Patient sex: M
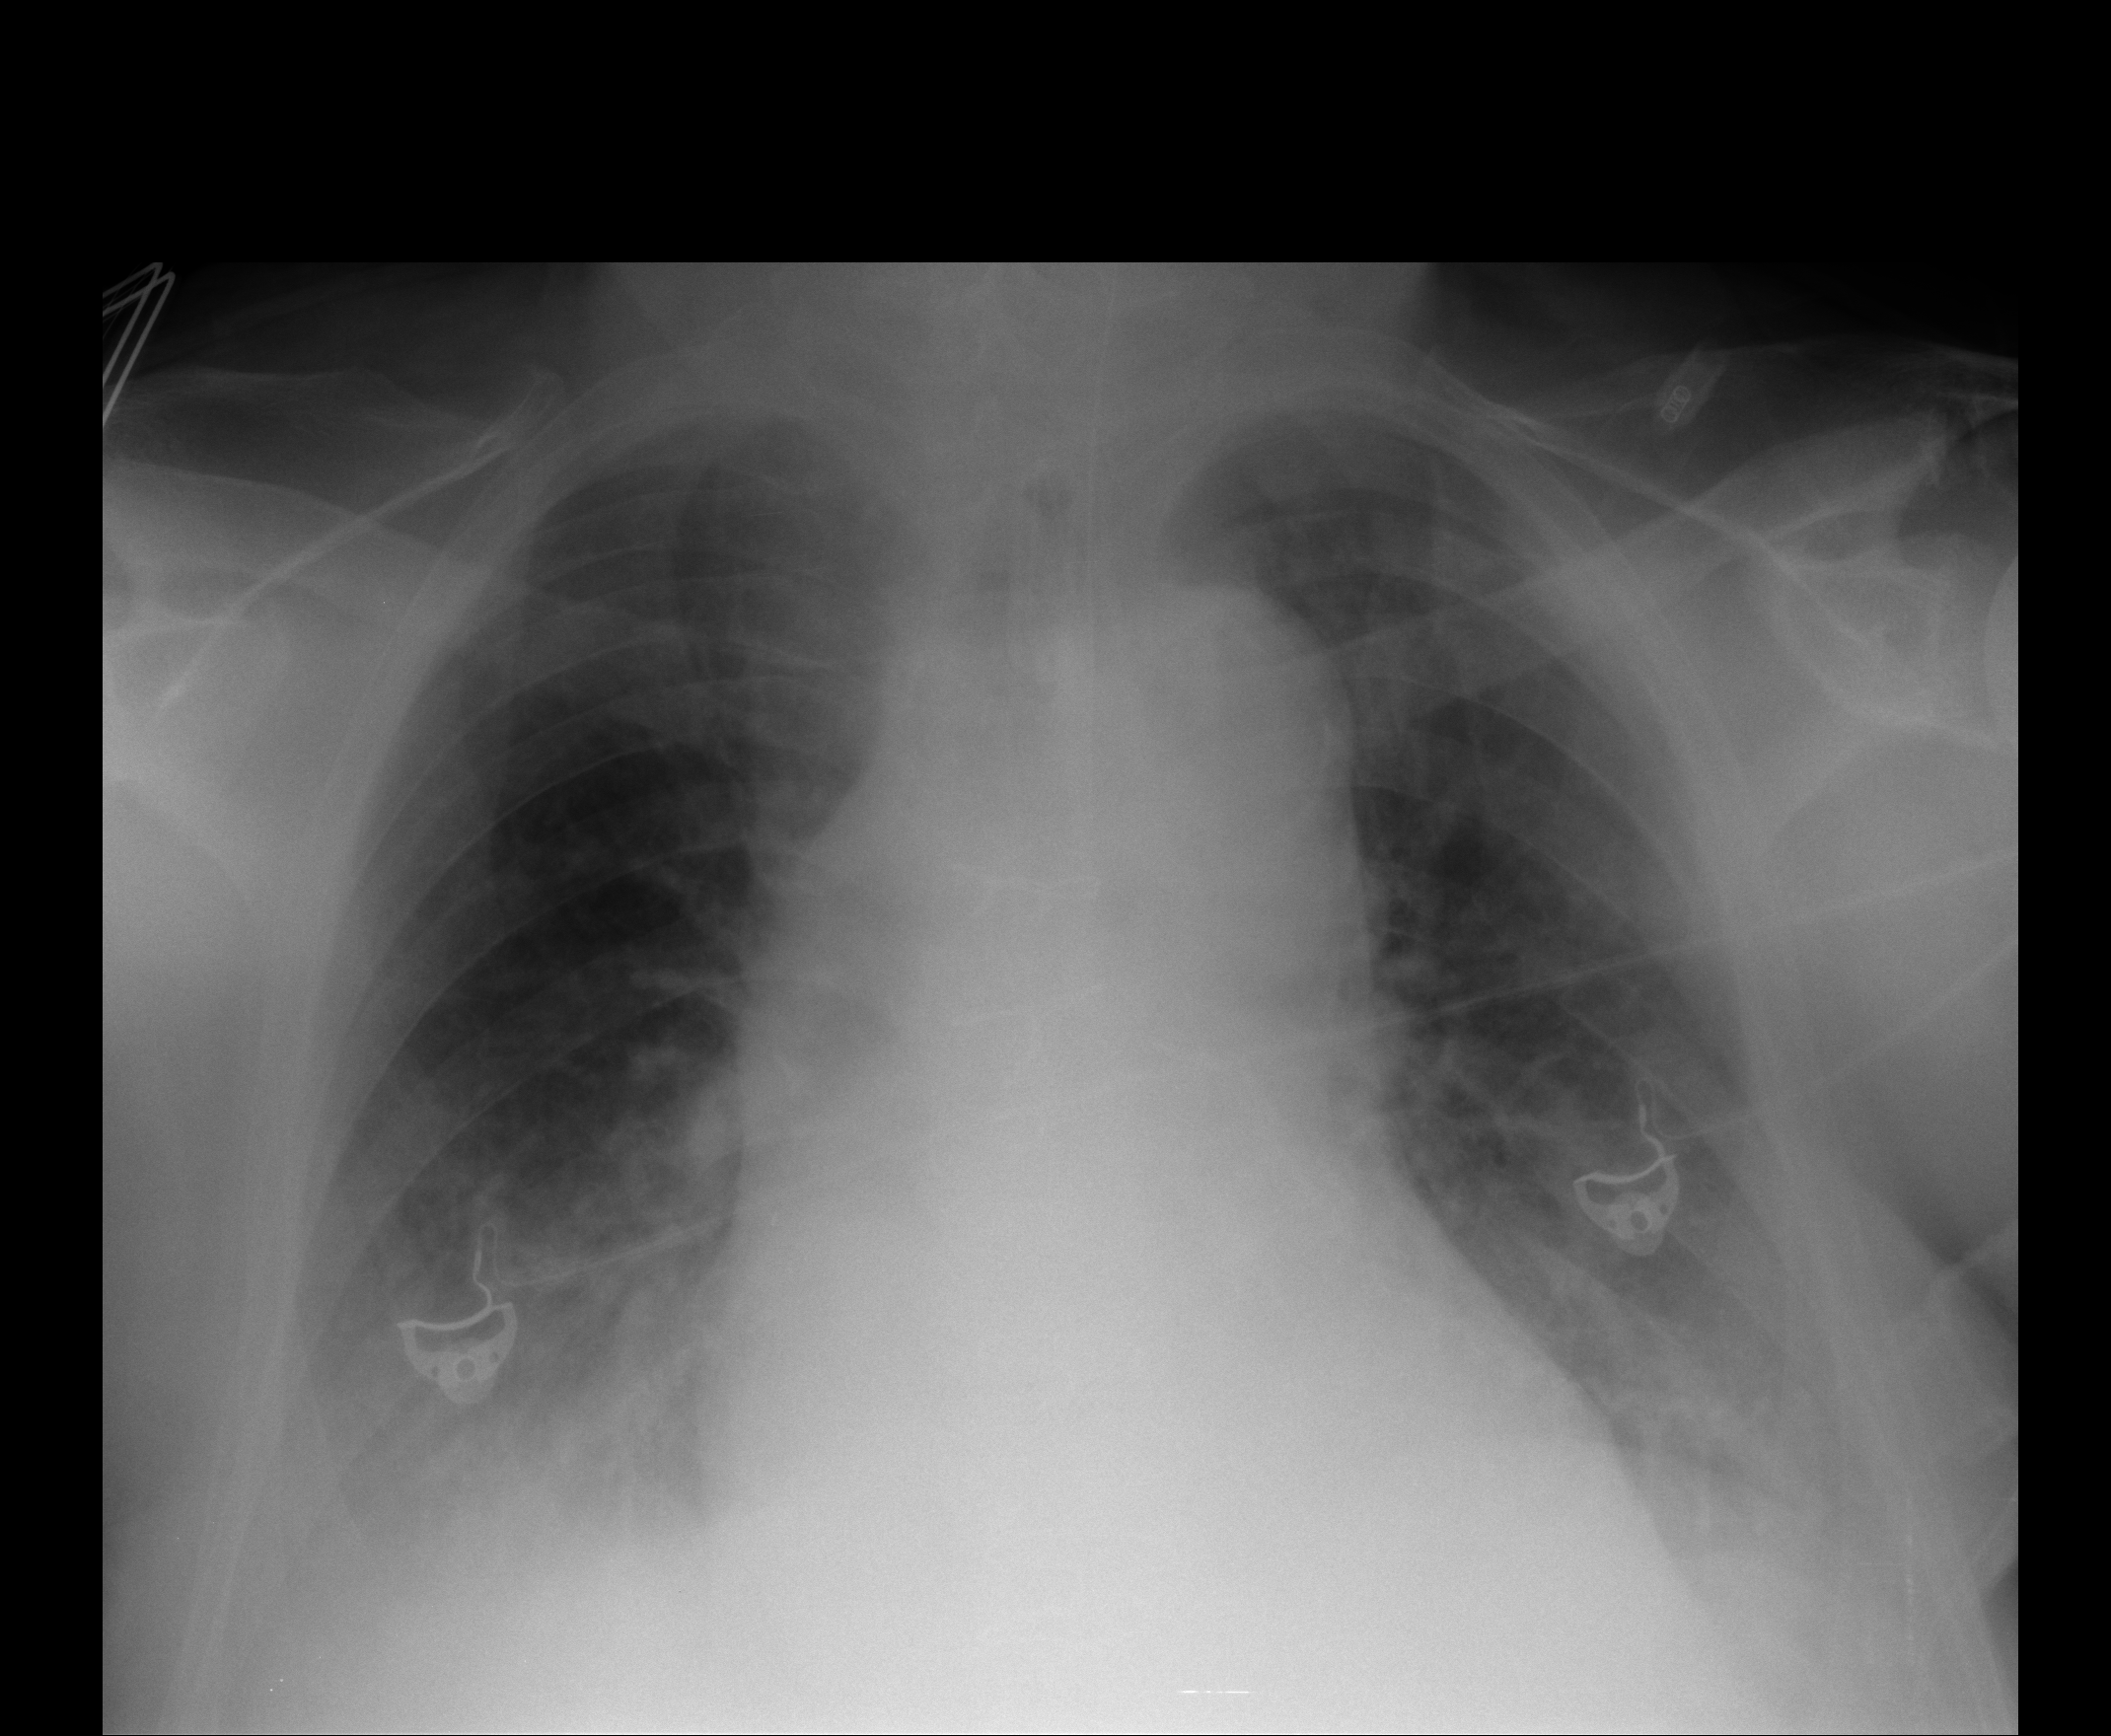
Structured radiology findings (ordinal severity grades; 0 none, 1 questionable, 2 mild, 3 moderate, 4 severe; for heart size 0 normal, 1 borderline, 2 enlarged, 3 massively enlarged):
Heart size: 2
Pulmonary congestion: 2
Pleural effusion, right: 2
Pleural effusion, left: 1
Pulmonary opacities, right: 2
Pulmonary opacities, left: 0
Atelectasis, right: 2
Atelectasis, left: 1